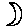
Label: moon